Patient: sex M, age 35
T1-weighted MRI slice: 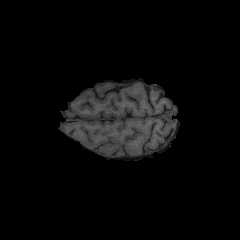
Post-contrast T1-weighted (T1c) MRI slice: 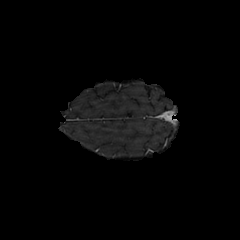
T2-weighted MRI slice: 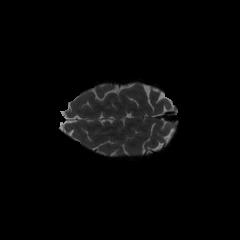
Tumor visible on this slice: no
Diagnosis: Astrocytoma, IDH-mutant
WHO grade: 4